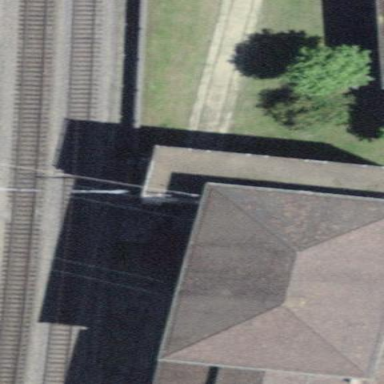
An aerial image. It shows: Building serving as traction power substation.